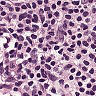
Metastatic tissue present: no